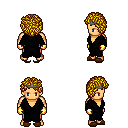
a pixel art fantasy rpg character, male body template, human, tanned skin, gray robe, white pants, blonde curly afro hairstyle, iron tiara, gold gloves, brown slippers, four views (front, back, left, right), 2x2 character sprite sheet, small pixel art, hard edges, no anti-aliasing